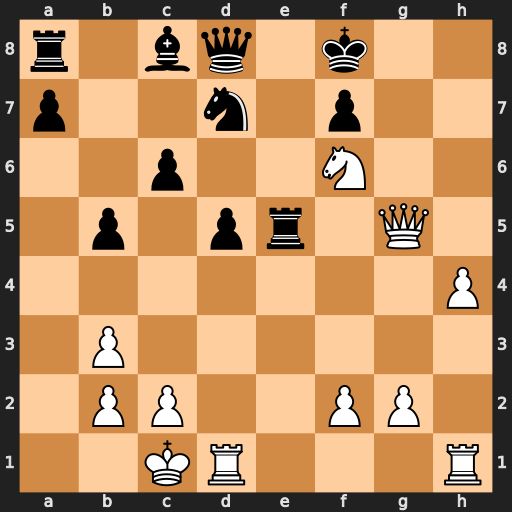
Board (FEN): r1bq1k2/p2n1p2/2p2N2/1p1pr1Q1/7P/1P6/1PP2PP1/2KR3R
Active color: w
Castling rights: -
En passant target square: -
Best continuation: Nxd7+ Bxd7 Qxe5